Question: I create a tree of objects, the tree is drawn using very simple logic:
- - -
However, this simple algorithm fails when inserting new objects in some cases. For example:

In this case, node 1 and 2 are successfully inserted into node 0, with the full height of node 0 (the black line left of every node) being the sum of its own UI plus both its children.
But when node 3 is inserted into node 1, the layout breaks - node 2 is not pushed down, as a result it overlaps with the newly inserted node, making its black line invisible.
When an additional refresh cycle is triggered, the tree returns to normal, so the glitch must be cause by some temporary "or of sync" properties. Note that one extra refresh does not always put the tree in order, depending on where the insert is made the bug can sometimes take a few refresh cycles to "cascade out" off from disturbing the alignment.
Any ideas what might cause this erratic behavior and/or how to fix it? What causes the code to occasionally break, and why even though it ultimately works it require one to multiple refreshes to get itself in order?
EDIT: I've been able to isolate and pinpoint when does the alignment break - when inserting to a node that is not ending up the last node on its level. All bindings propagate properly as long as each new node is inserted in a node that is last and "open" e.g. there is no next node on that level, but inserting in any previous node breaks the bindings. So additional refresh cycles are needed to phase out the bug through all the levels it affects. But I still don't know what causes it and how to fix it, only when it occurs.
EDIT: Investigating a little more, it appears that after the new child is inserted into the parent item and its children are re-aligned based on their order, the 'childrenRect' property of the parent does not reflect the changes in size right away. So when the next sibling of the object inserted into is being positioned, it still uses the old outdated value for the object height, which does not affect the newly inserted object since it doesn't use it. So I guess the next big question is how to fix it so that so bindings take place as they should so that the algorithm can work as expected with the right data? I tried using a timer to delay the operation but it doesn't seem that it is an issue of time but about a logical order, e.g. the count of refreshes it currently requires to eliminate the bug equal to the dept it occurred at.
EDIT: I figured how to "solve it" but... not really, I still don't know what causes it and how to avoid it, but a little more "economical" solution than updating the entire tree until it is fixed just go down the parents and update only the current branch until root is reached. This does save a lot but I would still prefer to have the right values right away, as bindings are supposed to work, at least IMO.
EDIT: Here is the ordering code:
'''
for (int i = 0; i < _children.size(); ++i) {
UI * ui = _children.at(i)->_ui;
if (ui) {
if (i) {
UI * prev = _children.at(i-1)->_ui;
ui->setX(prev->x());
ui->setY(prev->height() + prev->y());
} else {
ui->setX(Object::_helper->nodeSize());
ui->setY(_ui->childOffset());
}
}
}
'''
And an example how the QML is set up:
'''
UI {
id: main
width: childrenRect.width
height: childrenRect.height
Item {
height: childrenRect.height
Rectangle {
width: Helper.nodeSize
height: Helper.nodeSize
color: "red"
Text {
anchors.centerIn: parent
text: main.id
}
MouseArea {
anchors.fill: parent
acceptedButtons: Qt.LeftButton | Qt.RightButton
onClicked: {
if (mouse.button == Qt.RightButton)
Helper.gotoXY(main.absolutePosition())
else {
Helper.createObject(1, main)
Helper.updateRoot()
}
}
Rectangle {
height: main.height
width: 10
x: -10
color: "black"
}
}
}
}
}
'''
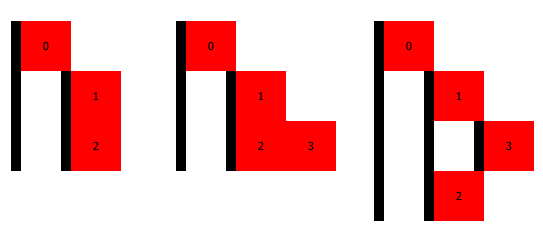
Answer: When you think about it, that behavior makes perfect sense, there is nothing wrong with the bindings, just with your expectations of what they are capable of.
The reason your "cascading update" works is very simple and points out to why your code does not work and how to fix it.
Basically, when you insert a new node, it pushes everything down "a node", which is why your code does not break as long as you insert a "last" node. But if it is not at the end, it will push everything down a bit, but this change will not reflect until its parent updates the positions. If you call update from the root and the insert is anywhere deeper, your first pass will trigger only the first update of the binding for height, so the next update cycle its next sibling can be properly positioned. If the insert was deeper, there would be more bindings which need to take place.
The reason the new node is inserted correctly is it doesn't rely on the property that its own insertion will not change until the next update which will use the still non-updated value and then evaluate the binding to make it kick in the next cycle.
I think the fastest way to do this will be to start at the level of the insert and propagate the update "outwards" and "downwards" e.g. update every next object, then the next siblings of the parent to the next parent's siblings until you hit your root object. This will only reposition objects that are "under" and affected by the insert, which should shave off a lot of cycles compared to your current best solution.